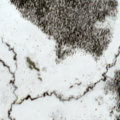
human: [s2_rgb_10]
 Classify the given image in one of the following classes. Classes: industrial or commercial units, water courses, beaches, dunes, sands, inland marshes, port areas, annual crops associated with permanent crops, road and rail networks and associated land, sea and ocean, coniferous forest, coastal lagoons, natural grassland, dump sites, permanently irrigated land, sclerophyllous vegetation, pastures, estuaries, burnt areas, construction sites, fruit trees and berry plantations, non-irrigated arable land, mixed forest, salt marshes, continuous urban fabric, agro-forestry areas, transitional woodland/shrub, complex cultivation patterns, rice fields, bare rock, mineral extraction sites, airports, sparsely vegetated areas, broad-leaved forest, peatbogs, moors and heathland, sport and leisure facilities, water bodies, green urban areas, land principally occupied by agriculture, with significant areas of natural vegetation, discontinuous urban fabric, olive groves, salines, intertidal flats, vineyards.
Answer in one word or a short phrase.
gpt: coniferous forest, peatbogs